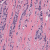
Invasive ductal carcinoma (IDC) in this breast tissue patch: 1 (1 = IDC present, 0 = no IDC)